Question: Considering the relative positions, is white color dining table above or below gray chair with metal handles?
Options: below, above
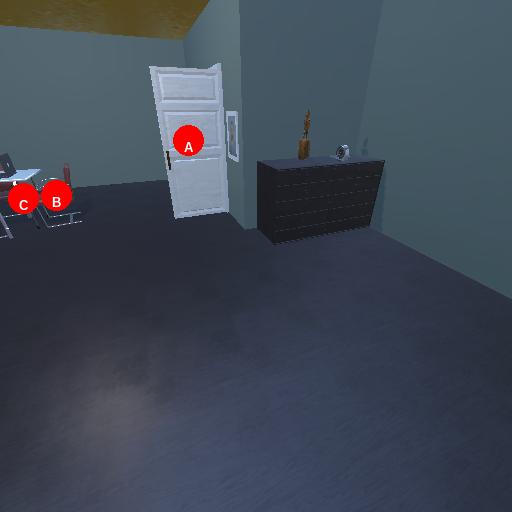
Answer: below